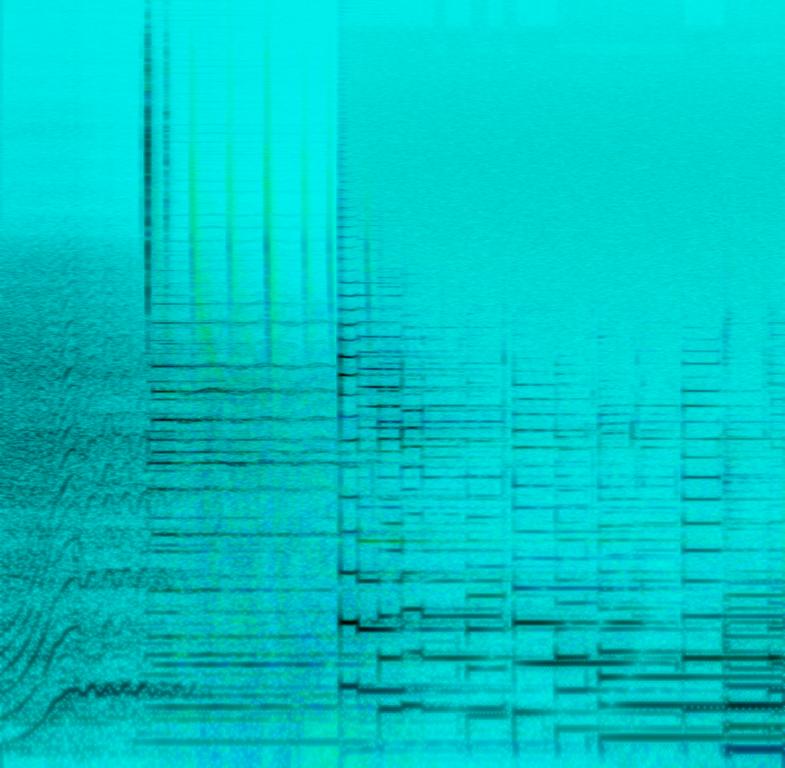
After a clicking sound and e-guitar slide up the fretboard someone is playing a melody on an e-guitar. White noise from the recording can be heard. This song may be playing in a guitar class.